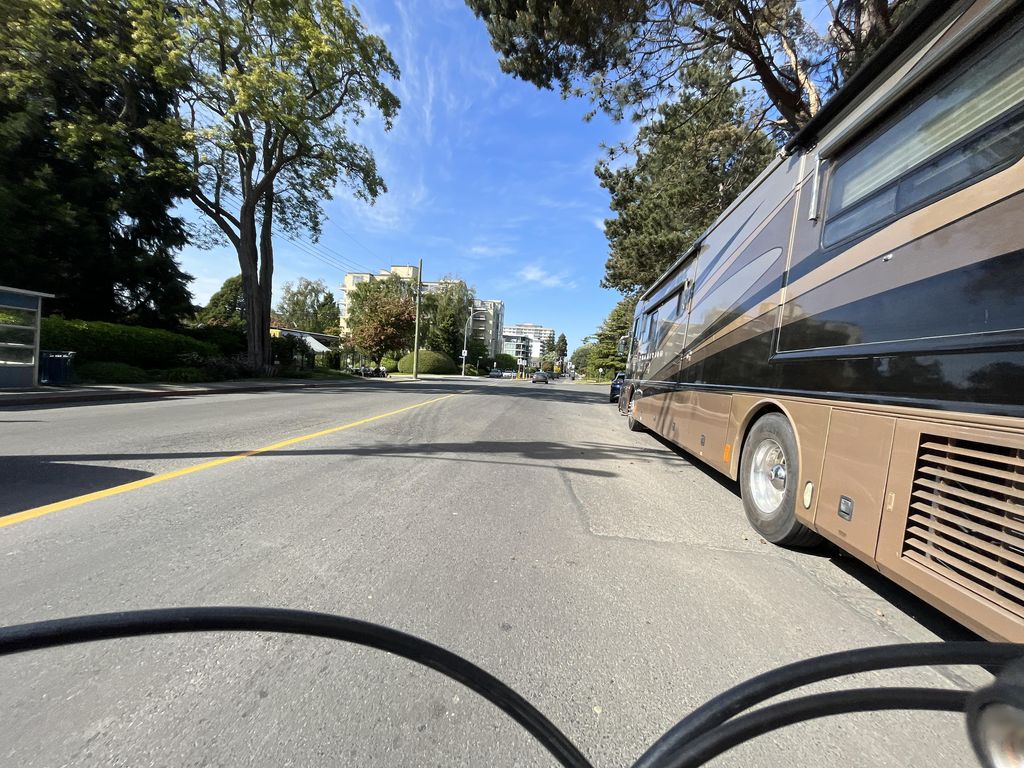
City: victoria